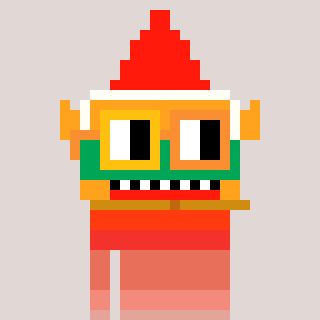
a pixel art character with square yellow and orange glasses, a gnome-shaped head and a rust-colored body on a warm background